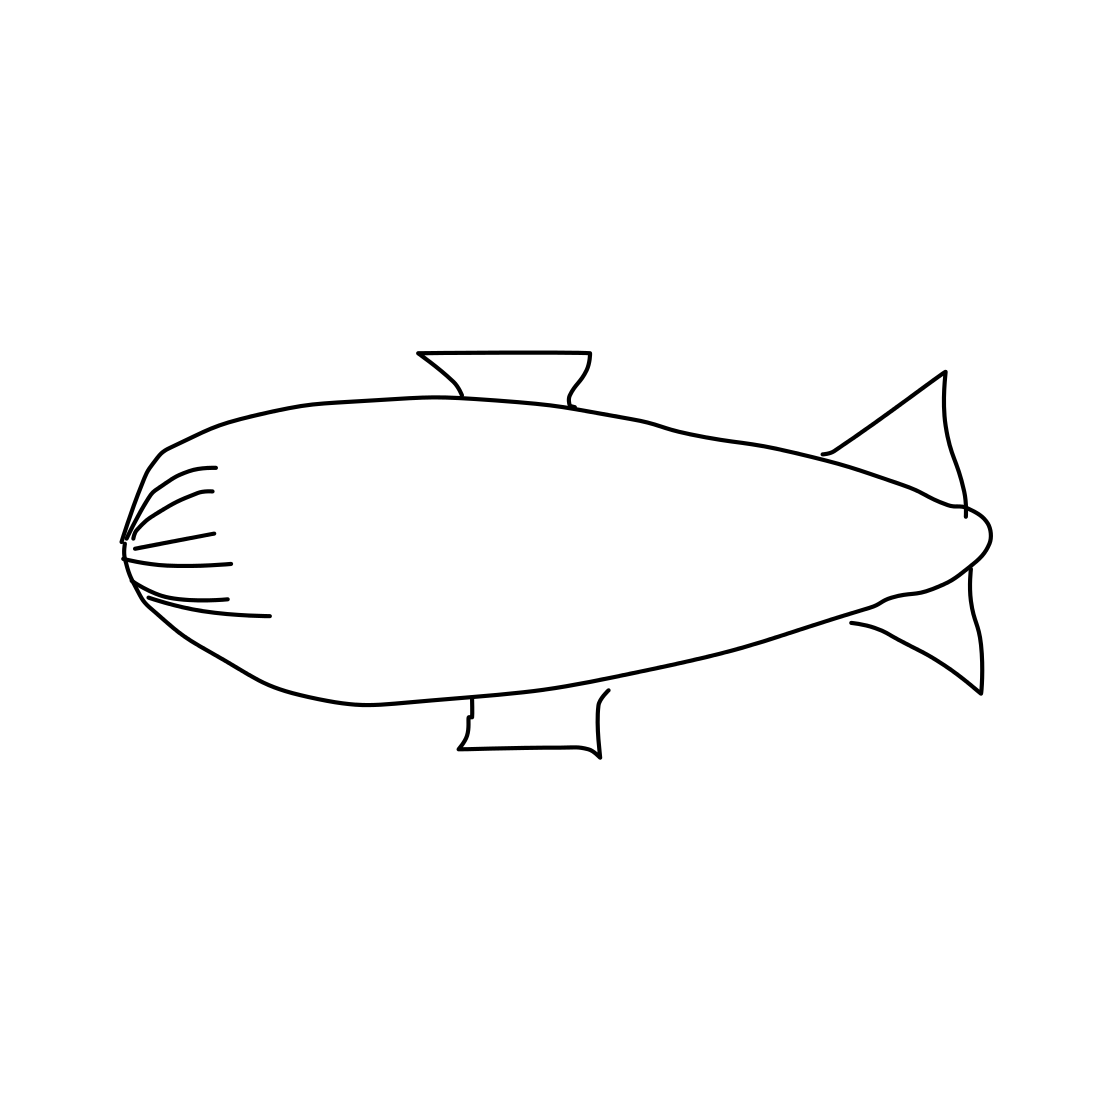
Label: blimp